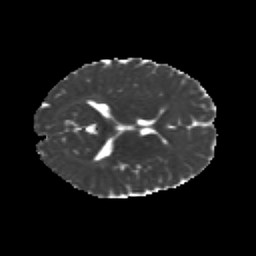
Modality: MD
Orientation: axial
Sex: male
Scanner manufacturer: siemens
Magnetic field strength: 3 T
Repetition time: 5 s
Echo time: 0.071 s